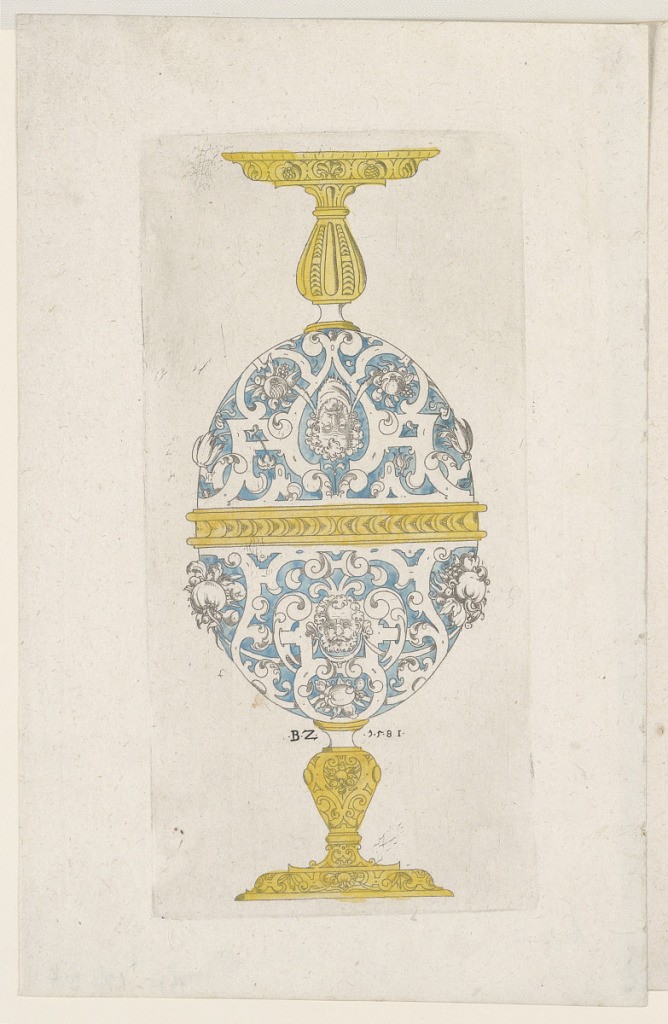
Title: Double Goblet, from the series Allerley Gebuntznierte Fisirungen
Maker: Bernhard Zan, Germany, active ca. 1580
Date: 1581, published 1584
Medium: Punch engraving and brush with blue and yellow wash on paper
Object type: Print
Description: Design for a metalwork double goblet featuring two symmetrical halves forming an egg-shaped body.  Each half features strapwork arabesques with a bearded mask at the center and clusters of fruit at left and right.